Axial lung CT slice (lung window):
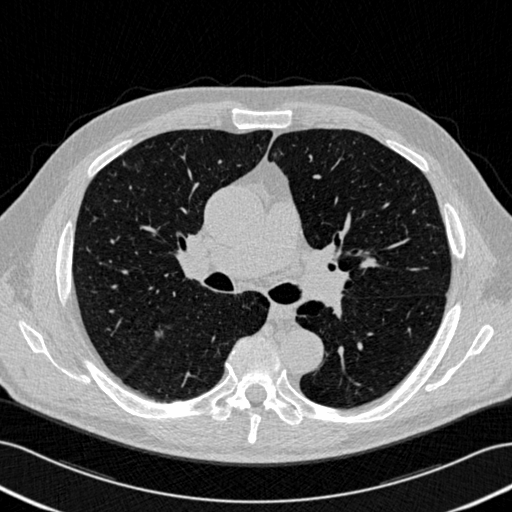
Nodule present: yes
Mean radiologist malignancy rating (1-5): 2.25